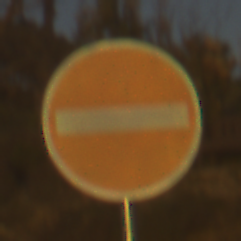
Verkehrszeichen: VerbotDerEinfahrt
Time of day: SunriseSunset
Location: Outdoor (RoadRail)
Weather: PartlyCloudy
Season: NotSpecified
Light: Natural